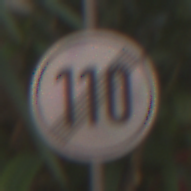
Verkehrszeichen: EndeGeschwindigkeit110
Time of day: MorningAfternoon
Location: Outdoor (Urban)
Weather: Clear
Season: NotSpecified
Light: Natural